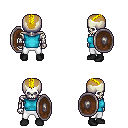
a pixel art fantasy rpg character, male body template, skeleton, teal sleeveless shirt, white pants, blonde short mohawk hairstyle, black shoes, shield, four views (front, back, left, right), 2x2 character sprite sheet, small pixel art, hard edges, no anti-aliasing